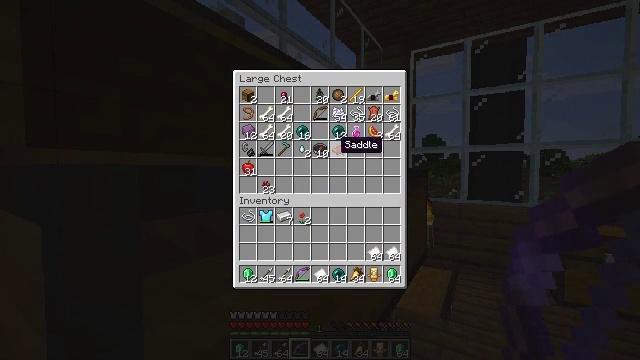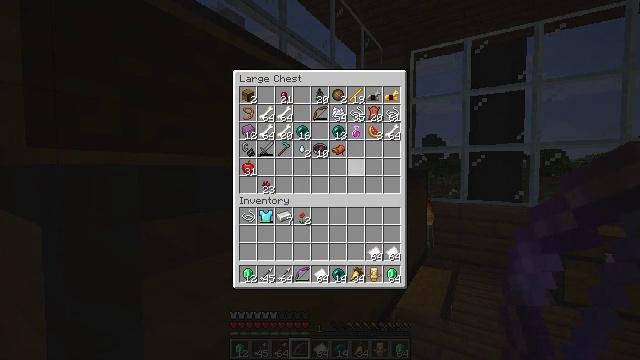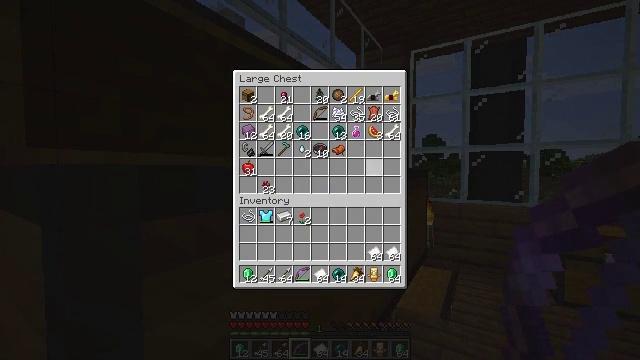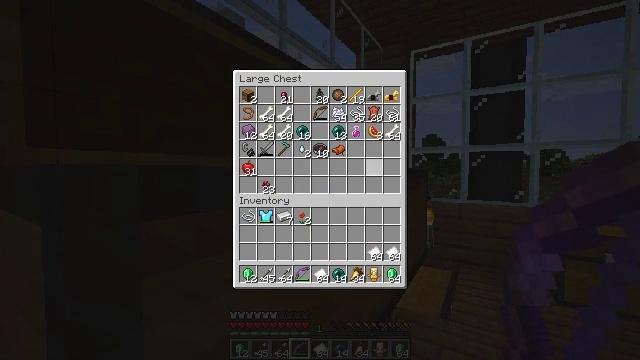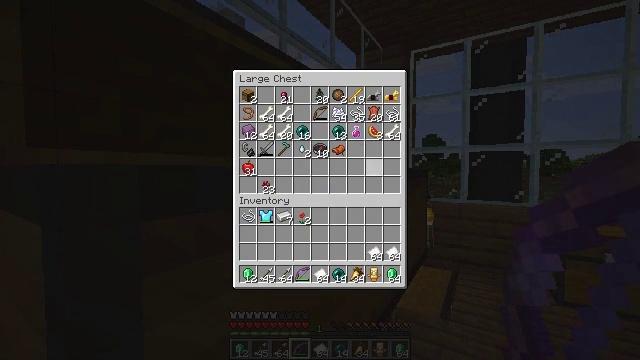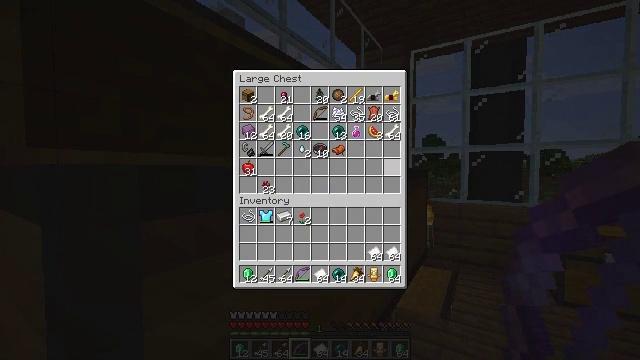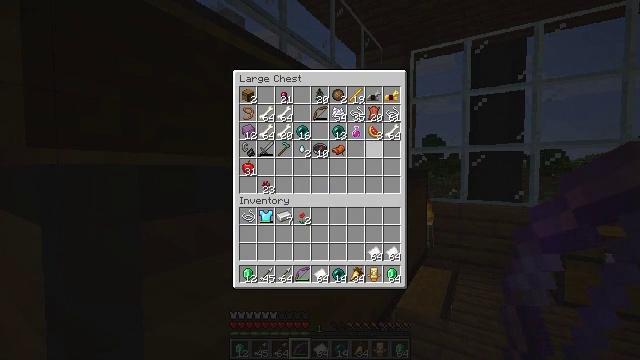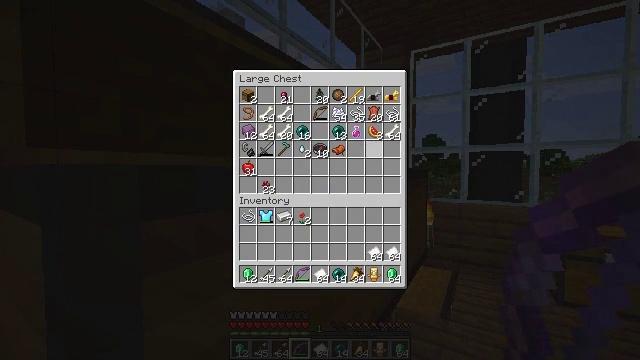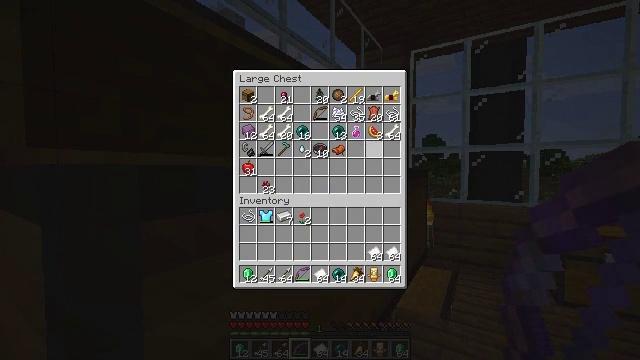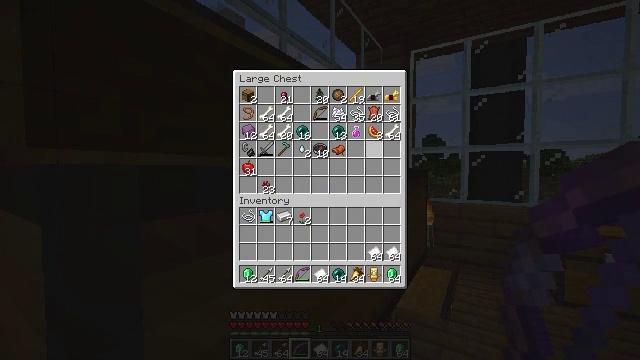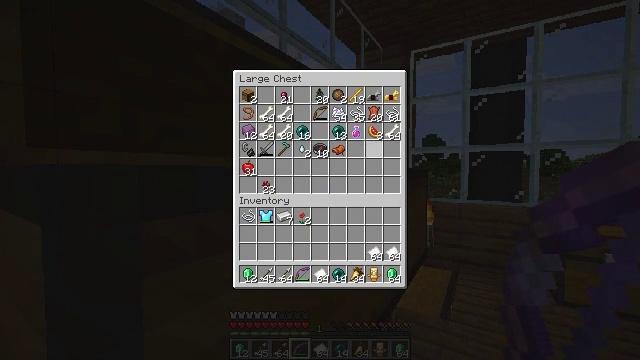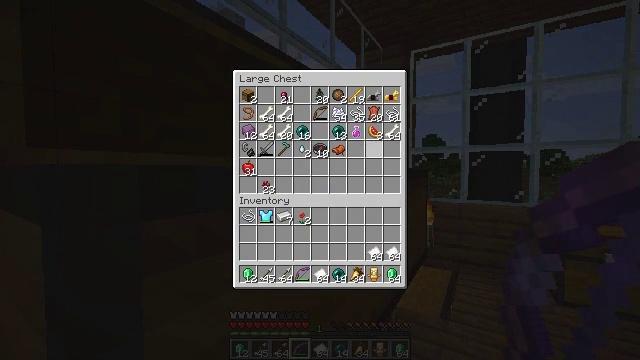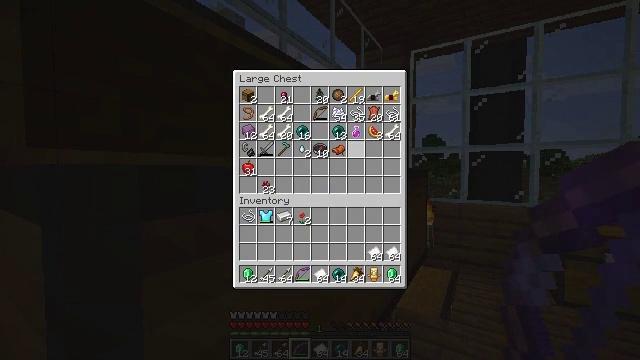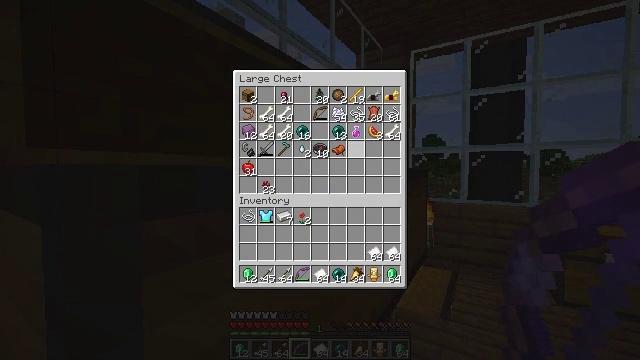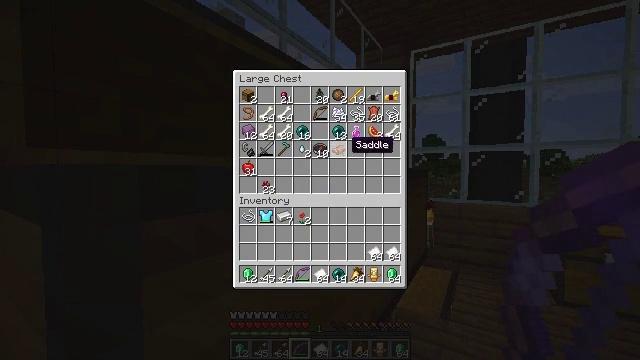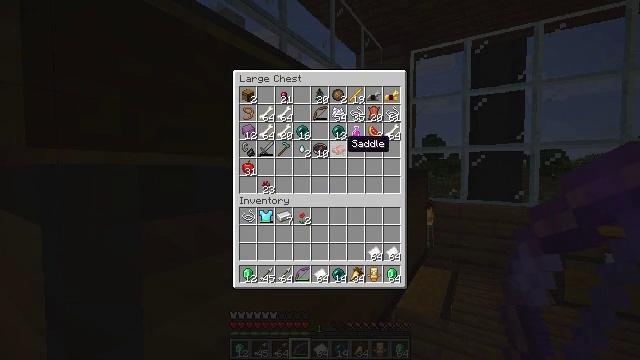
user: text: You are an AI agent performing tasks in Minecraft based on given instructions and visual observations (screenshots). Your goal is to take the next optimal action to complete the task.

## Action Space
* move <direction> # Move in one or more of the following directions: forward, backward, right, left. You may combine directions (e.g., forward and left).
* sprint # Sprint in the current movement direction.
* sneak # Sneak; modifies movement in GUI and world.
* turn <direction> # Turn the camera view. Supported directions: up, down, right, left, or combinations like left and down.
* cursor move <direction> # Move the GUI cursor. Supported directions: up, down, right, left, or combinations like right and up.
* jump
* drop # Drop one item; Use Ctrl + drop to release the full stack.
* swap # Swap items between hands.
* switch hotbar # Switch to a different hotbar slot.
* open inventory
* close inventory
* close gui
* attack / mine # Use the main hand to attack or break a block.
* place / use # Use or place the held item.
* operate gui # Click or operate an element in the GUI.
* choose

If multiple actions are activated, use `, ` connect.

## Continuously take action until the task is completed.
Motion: motion action
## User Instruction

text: Crafting a shulker box will help with your storage needs.
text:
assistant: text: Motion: cursor move right and down
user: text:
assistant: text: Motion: cursor move right
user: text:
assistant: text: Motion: no_op
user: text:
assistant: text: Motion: cursor move right
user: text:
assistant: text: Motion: no_op
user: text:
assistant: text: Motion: cursor move up
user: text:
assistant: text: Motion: no_op
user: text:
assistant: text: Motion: no_op
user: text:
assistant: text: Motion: no_op
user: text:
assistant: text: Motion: no_op
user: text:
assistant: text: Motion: no_op
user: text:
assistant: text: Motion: cursor move left and down
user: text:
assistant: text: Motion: cursor move left
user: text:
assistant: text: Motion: no_op
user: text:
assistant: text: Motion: no_op
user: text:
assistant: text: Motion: no_op
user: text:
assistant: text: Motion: no_op
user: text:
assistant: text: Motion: cursor move left
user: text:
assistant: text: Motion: no_op
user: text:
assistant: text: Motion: no_op
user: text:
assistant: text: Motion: no_op
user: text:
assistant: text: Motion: operate gui
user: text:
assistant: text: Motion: operate gui
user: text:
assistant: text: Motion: no_op
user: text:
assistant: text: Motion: cursor move right and down
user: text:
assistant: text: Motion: cursor move down
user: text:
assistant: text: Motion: cursor move right and down
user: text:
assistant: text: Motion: no_op
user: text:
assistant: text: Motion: no_op
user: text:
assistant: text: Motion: choose